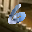
Label: 6